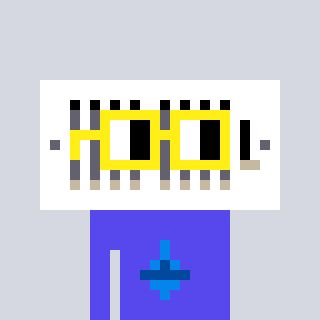
a pixel art character with square yellow glasses, a vent-shaped head and a computerblue-colored body on a cool background